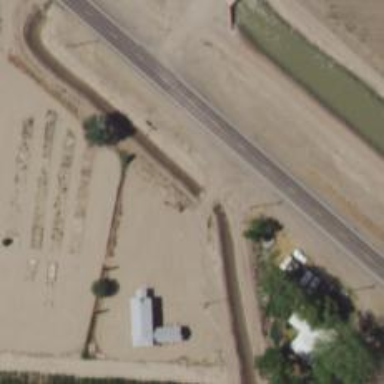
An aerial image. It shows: Irrigation culvert tunnel for service purposes.